Question: I am creating a custom actionBar. everything is working fine but I have failed to put the text in the center of the actionBar. Searched the internet for the solutions there were many of them but none for me. Can anyone help me to achieve it. I tried to implement the following question's answer but it also had no effect.<URL>
Below is the code:
Custom ActionBar Code:
'''
private void createCustomActionBarTitle()
{
ActionBar actionBar = getSupportActionBar();
actionBar.setDisplayShowCustomEnabled(true);
actionBar.setDisplayShowTitleEnabled(false);
actionBar.setBackgroundDrawable(new ColorDrawable(Color.parseColor("#8B58A3")));
LayoutInflater inflater = LayoutInflater.from(this);
View v = inflater.inflate(R.layout.titleview, null);
TextView frag1 = (TextView)v.findViewById(R.id.titleFragment1);
frag1.setTypeface(vivaldiiFont);
actionBar.setCustomView(v);
}
'''
And xml code:
'''
<LinearLayout xmlns:android="http://schemas.android.com/apk/res/android"
android:id="@+id/actionBar"
android:layout_width="match_parent"
android:layout_height="match_parent"
android:gravity="center"
android:paddingTop="7dp"
android:orientation="horizontal">
<TextView
android:id="@+id/titleFragment1"
android:layout_width="wrap_content"
android:layout_height="wrap_content"
android:text="@string/Title"
android:textSize="20sp"
android:textColor="#FFFFFF"
android:layout_gravity="center" />
'''
This is how the actionBar is now

this text should be in center not towards left.
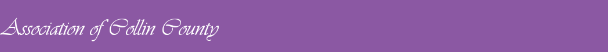
Answer: Try this...
'''
<?xml version="1.0" encoding="utf-8"?>
<RelativeLayout xmlns:android="http://schemas.android.com/apk/res/android"
android:layout_width="match_parent"
android:layout_height="wrap_content"
android:layout_gravity="center"
android:background="@android:color/holo_blue_light" >
<TextView
android:id="@+id/apptitle"
android:layout_width="match_parent"
android:layout_height="wrap_content"
android:layout_centerInParent="true"
android:layout_gravity="center_horizontal|center_vertical"
android:gravity="center_horizontal|center_vertical"
android:padding="8dp"
android:text="@string/app_name"
android:textColor="#FFFFFF"
android:textSize="16sp" />
</RelativeLayout>
'''